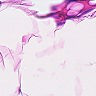
Metastatic tissue present: no